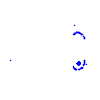
Particle: pion